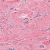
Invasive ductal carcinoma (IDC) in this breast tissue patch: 0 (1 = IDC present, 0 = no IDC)